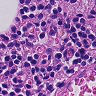
Metastatic tissue present: no